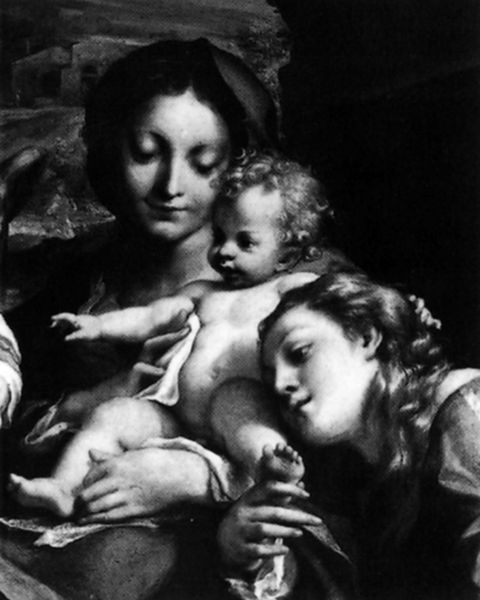
Titel: Der Tag
Künstler: Antonio Correggio
Institution: Parma, Galleria Nazionale
Schlagwörter: dunkel, gemälde, hand, kopf, nackt, weiß, frauen, landschaft, mädchen, sitzen, frau, mund, nase, schwarz, stirn, zeichnung, blick, malerei, blond, arme, augen, gesicht, johannes, bild, hals, haare, sitzend, drei, kind, mutter, tochter, kinn, locken, traurig, kinder, beine, lächeln, füße, liebe, haltung, backen, baby, kopftuch, junge, geschwister, schwestern, foto, eng, knabe, jungfrau, kleinkind, schmusen, christus, jesus, segen, segnung, maria, madonna, sohn, schutz, säugling, liebevoll, vertraut